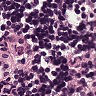
Metastatic tissue present: no